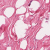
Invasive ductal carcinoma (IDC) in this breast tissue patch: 0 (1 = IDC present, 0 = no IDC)